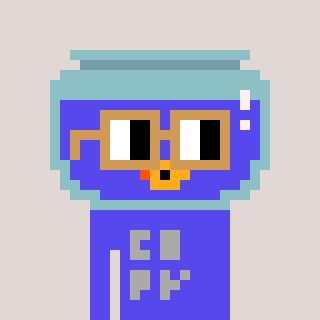
a pixel art character with square brown glasses, a goldfish-shaped head and a computerblue-colored body on a warm background